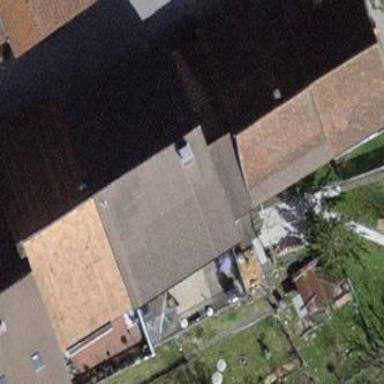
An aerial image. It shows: Building with tiled roof.